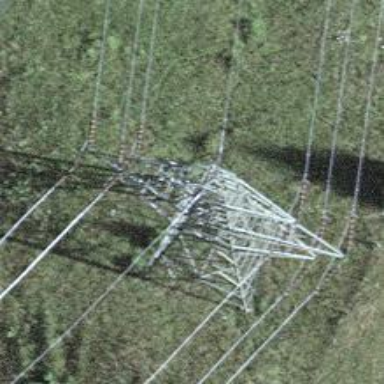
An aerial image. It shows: Power tower.